Interaction volume radius: 10 \u00c5
Interaction volume height: 25 \u00c5
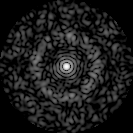
Disorder parameter: 0.862